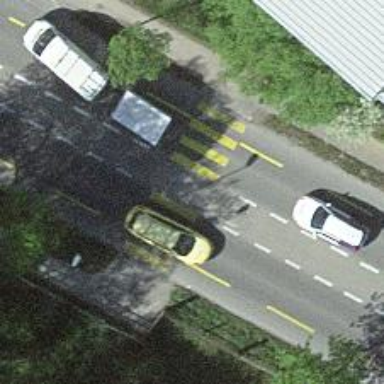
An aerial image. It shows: Zebra crossing on the road.